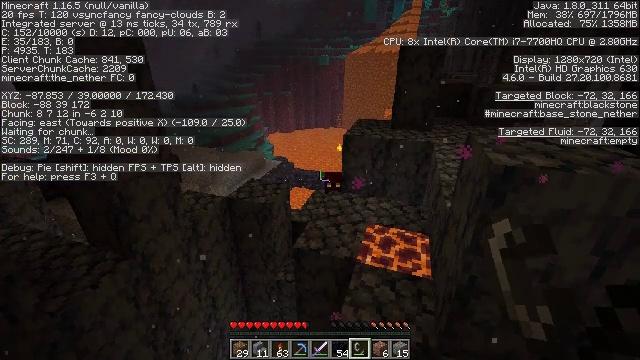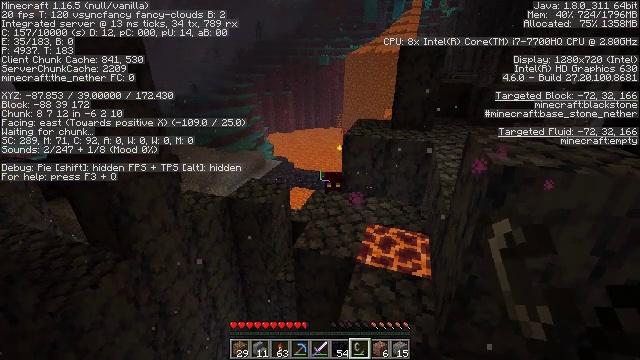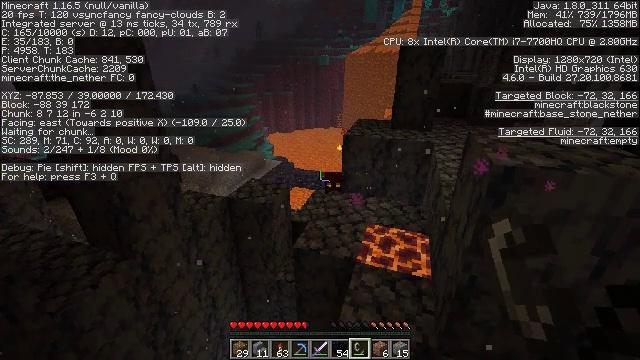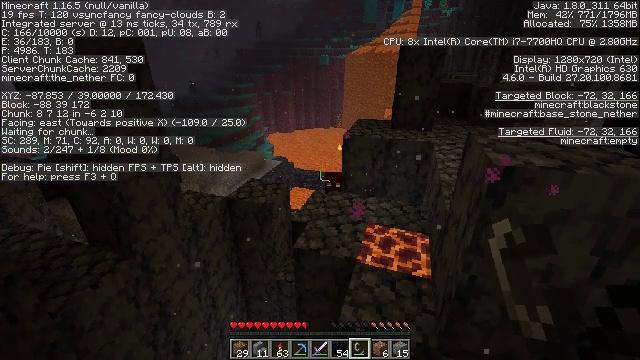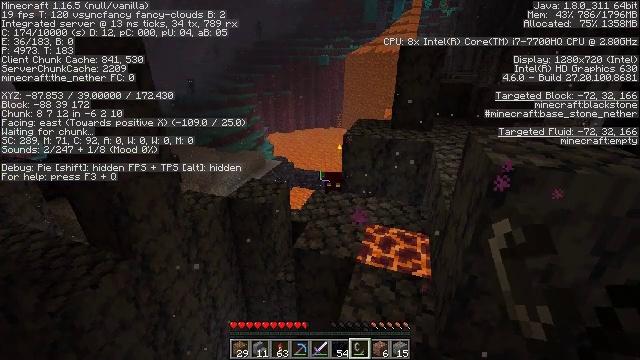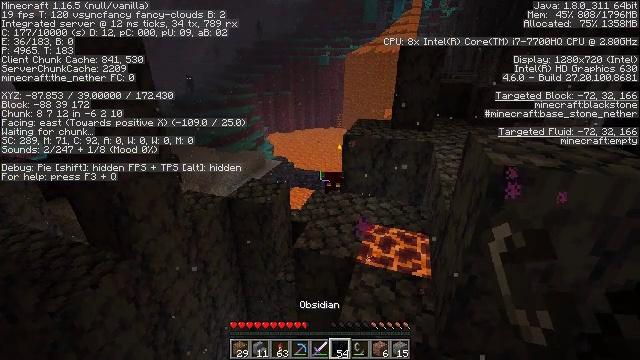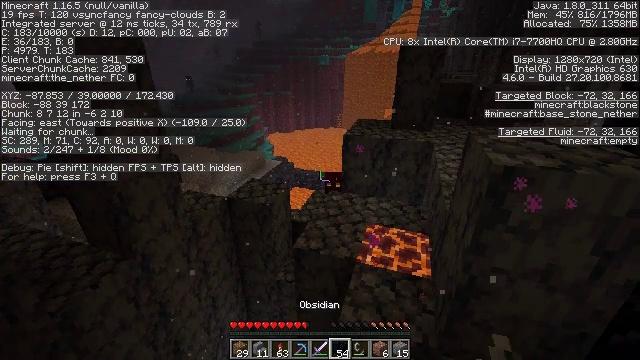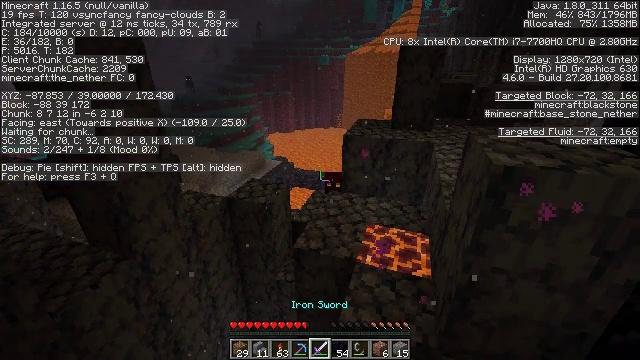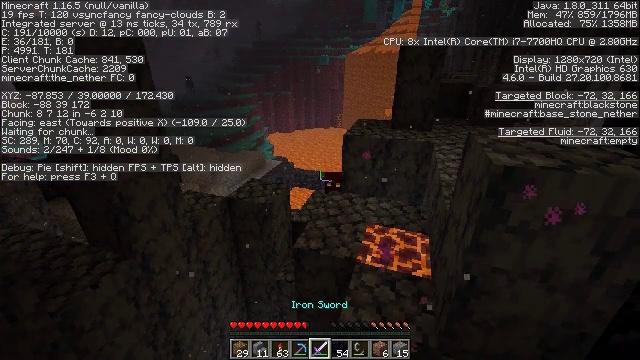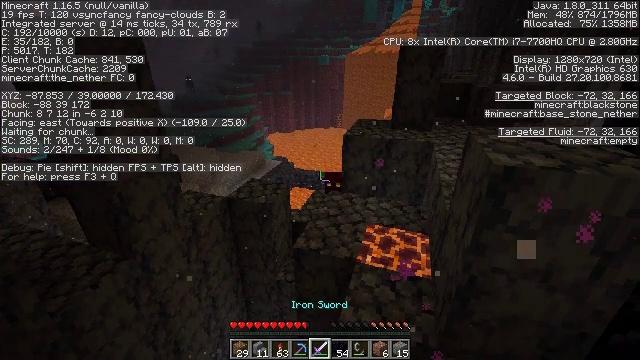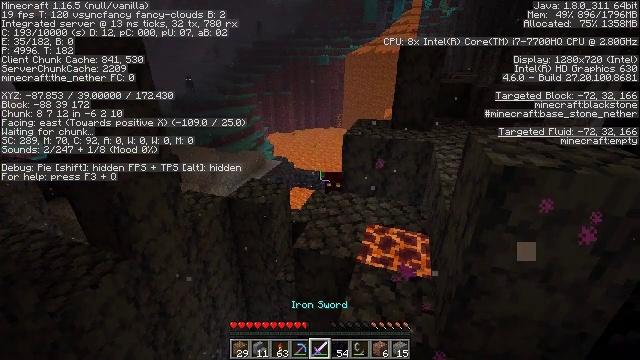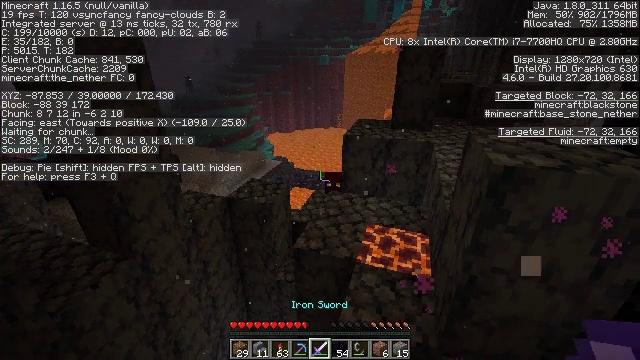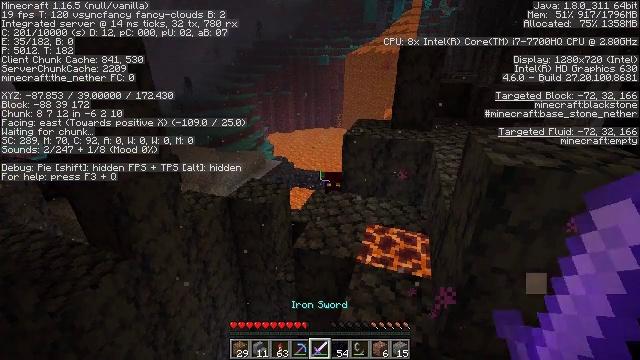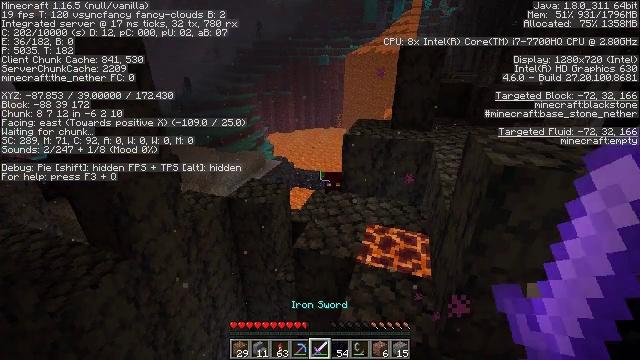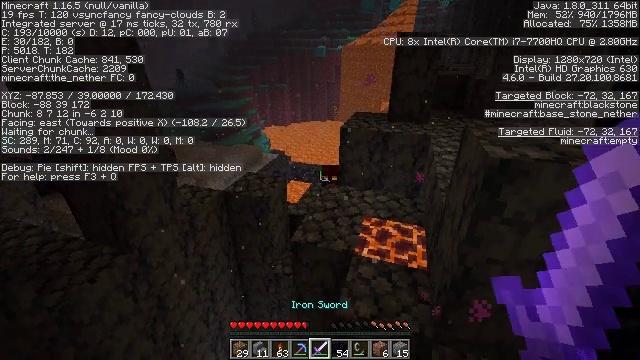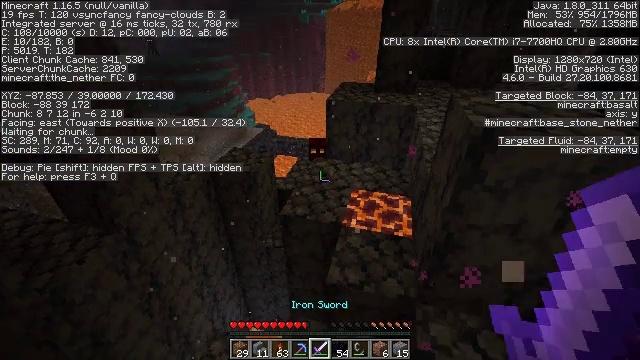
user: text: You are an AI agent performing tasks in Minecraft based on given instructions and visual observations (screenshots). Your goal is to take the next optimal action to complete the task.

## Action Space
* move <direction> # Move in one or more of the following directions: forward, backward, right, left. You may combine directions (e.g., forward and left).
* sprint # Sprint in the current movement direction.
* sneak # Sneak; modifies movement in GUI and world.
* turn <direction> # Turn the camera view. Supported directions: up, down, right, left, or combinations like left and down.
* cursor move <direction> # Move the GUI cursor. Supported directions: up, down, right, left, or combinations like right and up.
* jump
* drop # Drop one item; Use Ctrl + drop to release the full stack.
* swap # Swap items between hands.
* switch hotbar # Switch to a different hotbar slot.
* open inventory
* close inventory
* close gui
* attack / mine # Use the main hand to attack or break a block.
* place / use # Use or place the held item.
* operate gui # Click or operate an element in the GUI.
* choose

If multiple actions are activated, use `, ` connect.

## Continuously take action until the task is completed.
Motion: motion action
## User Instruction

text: Defeat a magma cube.
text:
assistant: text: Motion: no_op
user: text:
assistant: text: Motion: no_op
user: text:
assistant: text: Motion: no_op
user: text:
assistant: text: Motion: no_op
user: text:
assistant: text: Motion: no_op
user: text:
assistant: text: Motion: no_op
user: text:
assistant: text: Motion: no_op
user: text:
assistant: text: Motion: no_op
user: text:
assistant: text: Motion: no_op
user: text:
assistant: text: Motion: no_op
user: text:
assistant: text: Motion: no_op
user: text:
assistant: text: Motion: no_op
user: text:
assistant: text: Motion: no_op
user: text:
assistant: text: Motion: turn down
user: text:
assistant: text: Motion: turn right and down
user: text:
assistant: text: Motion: turn right and down
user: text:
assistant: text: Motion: turn right and down
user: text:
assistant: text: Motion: turn right and down
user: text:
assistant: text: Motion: no_op
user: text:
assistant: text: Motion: no_op
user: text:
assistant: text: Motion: no_op
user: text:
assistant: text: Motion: no_op
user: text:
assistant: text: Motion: no_op
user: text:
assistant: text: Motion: no_op
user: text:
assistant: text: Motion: turn left and up
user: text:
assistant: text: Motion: turn left and up
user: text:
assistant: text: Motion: turn left and up
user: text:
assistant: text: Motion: turn left and up
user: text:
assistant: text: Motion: no_op
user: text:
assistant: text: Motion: no_op